Field crop: tomato
Growth stage: 1
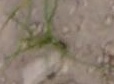
Species: cyperus